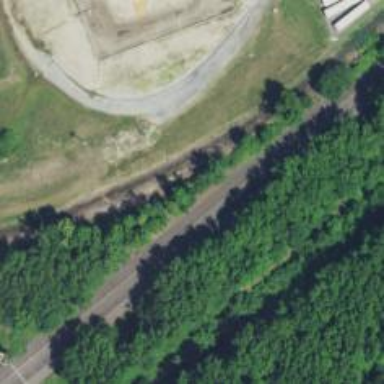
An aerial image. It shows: Railway siding with rails.